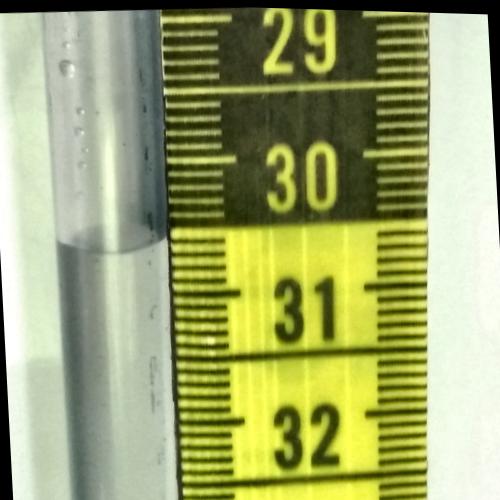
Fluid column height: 30.6 cm